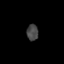
Tissue: skin
Cell type: Epithelial cells
Senescence score: 0.2314
Nuclear area (px): 187
Mean DAPI intensity: 68.364